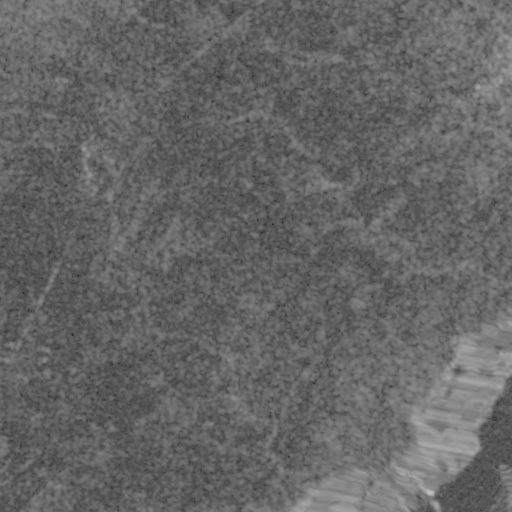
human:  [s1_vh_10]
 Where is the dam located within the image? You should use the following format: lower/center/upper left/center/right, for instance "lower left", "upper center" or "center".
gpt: The dam is located in the lower right of the image.
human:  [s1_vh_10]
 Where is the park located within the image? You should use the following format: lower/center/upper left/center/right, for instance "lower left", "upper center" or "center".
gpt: The park is located in the upper right of the image.
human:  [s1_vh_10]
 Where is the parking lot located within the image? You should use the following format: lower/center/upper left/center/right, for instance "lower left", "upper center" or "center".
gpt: The parking lot is located in the lower right of the image.
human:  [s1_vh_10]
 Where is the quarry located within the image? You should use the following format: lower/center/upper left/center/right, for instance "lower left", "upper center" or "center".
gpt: The quarry is located in the upper left of the image.
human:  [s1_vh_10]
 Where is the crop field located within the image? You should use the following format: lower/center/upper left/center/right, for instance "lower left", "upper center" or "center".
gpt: There is no crop field in the image.

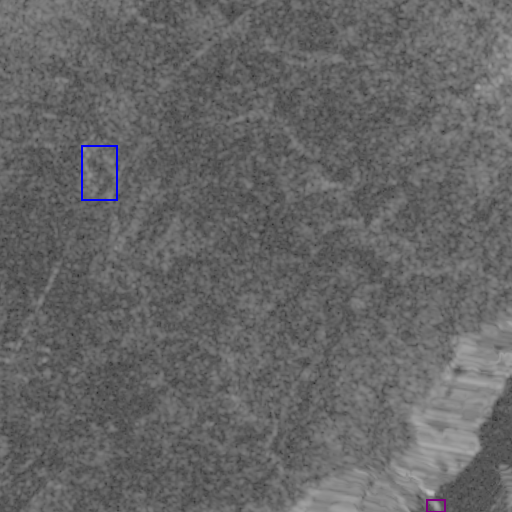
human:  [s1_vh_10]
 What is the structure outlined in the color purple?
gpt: The structure outlined in purple is a dam.
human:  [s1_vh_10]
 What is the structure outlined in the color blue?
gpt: The structure outlined in blue is a quarry.
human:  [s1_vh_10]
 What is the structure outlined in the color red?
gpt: There is no red outline.